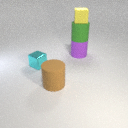
large purple rubber cylinder to the right of small cyan metal cube